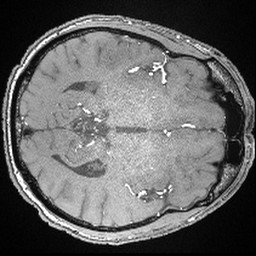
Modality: angio
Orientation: axial
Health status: ill
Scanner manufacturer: siemens
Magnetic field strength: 3 T
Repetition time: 0.021 s
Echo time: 0.00343 s